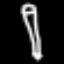
Label: pencil